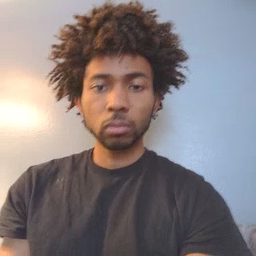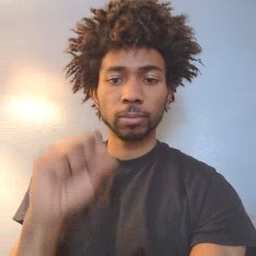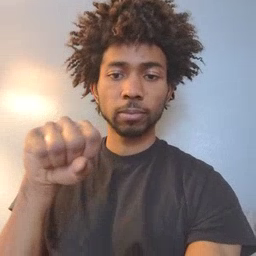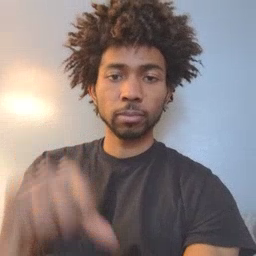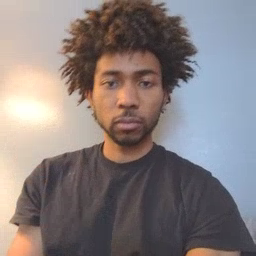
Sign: yes